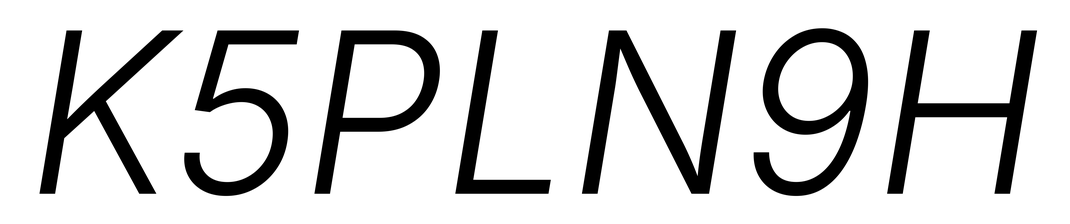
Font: Inter-Italic_Light_Italic